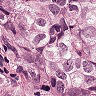
Metastatic tissue present: yes